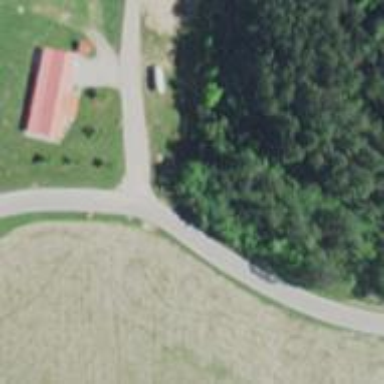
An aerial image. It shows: Tertiary road.